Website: ulta-beauty
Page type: payment
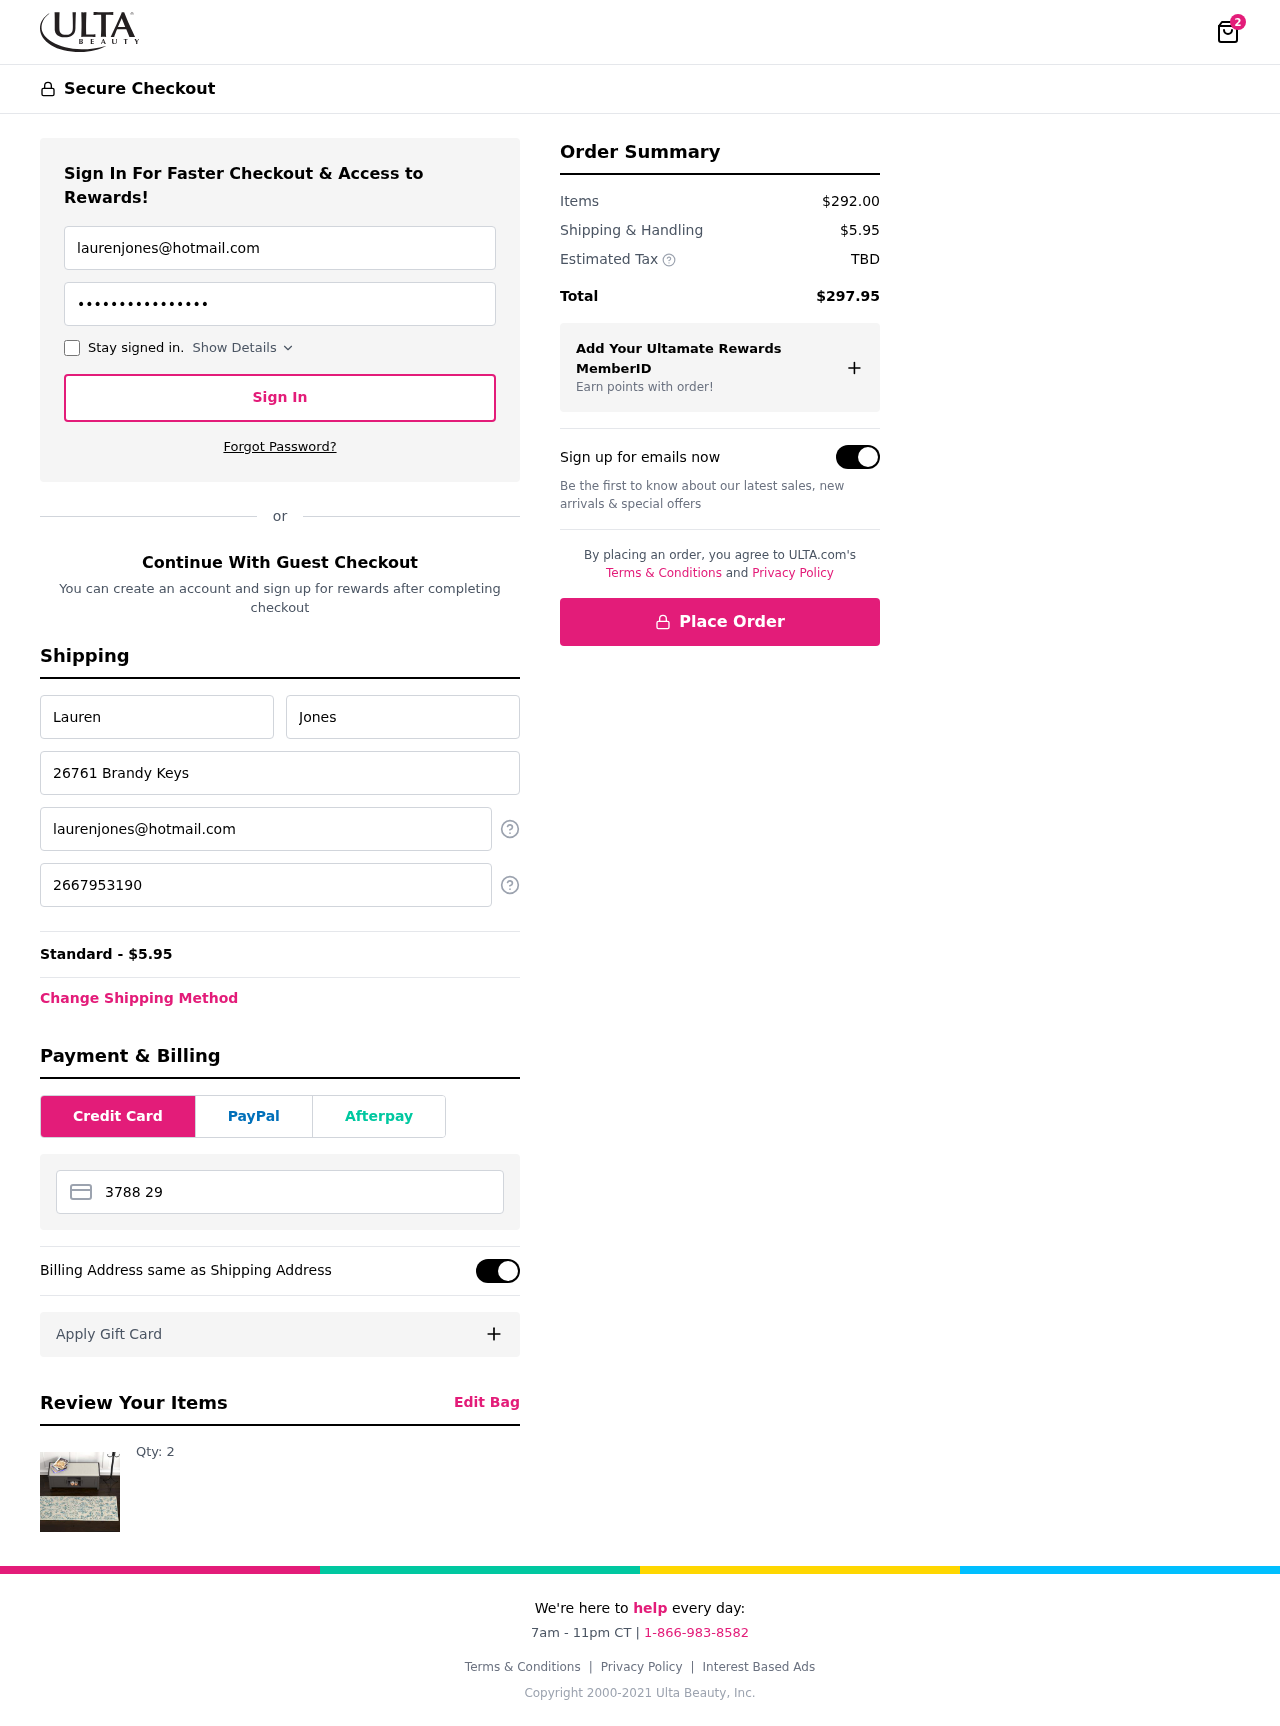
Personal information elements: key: PII_CARD_NUMBER
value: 3788 2967 8200 995
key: PII_EMAIL
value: laurenjones@hotmail.com
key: PII_FIRSTNAME
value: Lauren
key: PII_LASTNAME
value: Jones
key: PII_PHONE
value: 2667953190
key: PII_STREET
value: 26761 Brandy Keys
Product elements: key: PRODUCT1_QUANTITY
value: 2
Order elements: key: ORDER_NUM_ITEMS
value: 2
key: ORDER_SHIPPING_COST
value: $5.95
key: ORDER_SHIPPING_COST
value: Standard - $5.95
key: ORDER_SUBTOTAL
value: $292.00
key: ORDER_TAX
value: TBD
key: ORDER_TOTAL
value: $297.95